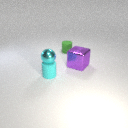
large purple metal cube to the right of small green rubber cylinder